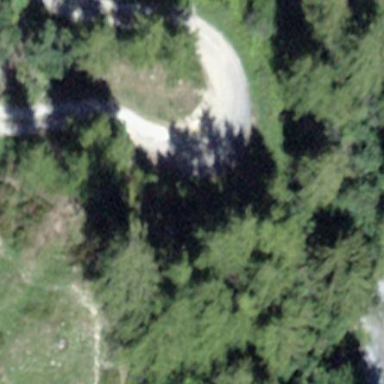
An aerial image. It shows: Forest area.